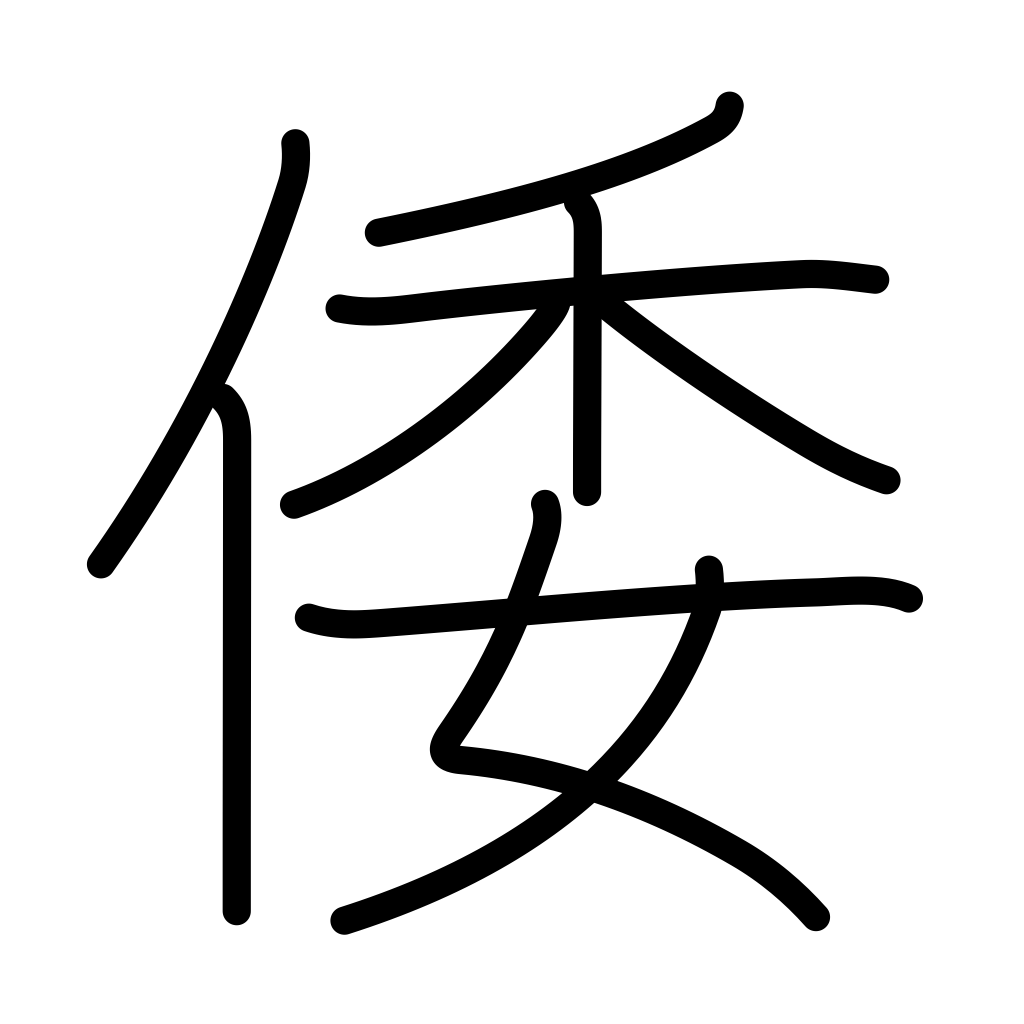
Meaning: Yamato, ancient Japan